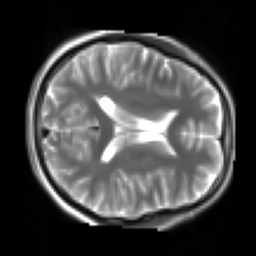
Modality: T2w
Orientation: axial